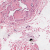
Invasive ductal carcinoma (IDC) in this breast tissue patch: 0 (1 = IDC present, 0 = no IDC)